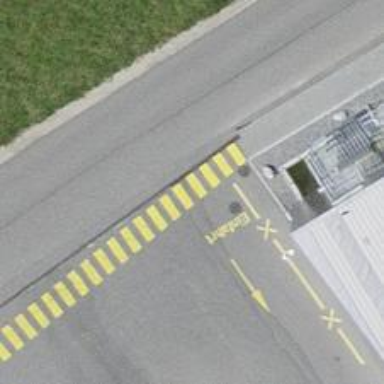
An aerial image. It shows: Uncontrolled zebra crossing on the road.